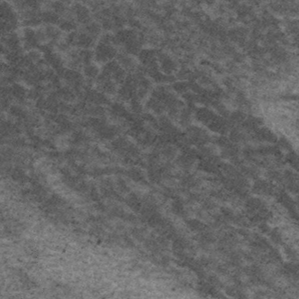
Label: frost